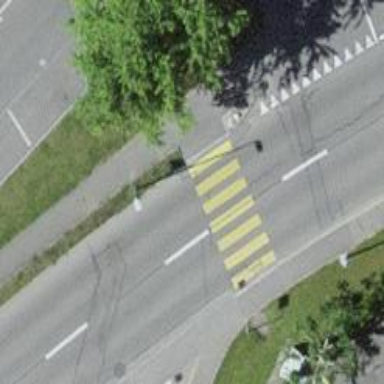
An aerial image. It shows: Zebra crossing on the road.